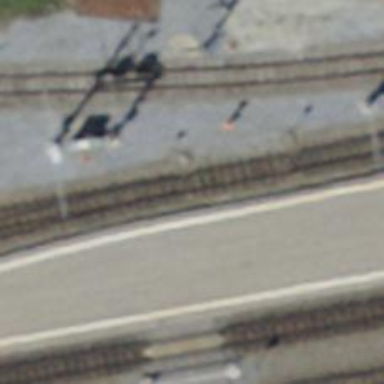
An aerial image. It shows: Railway switch.